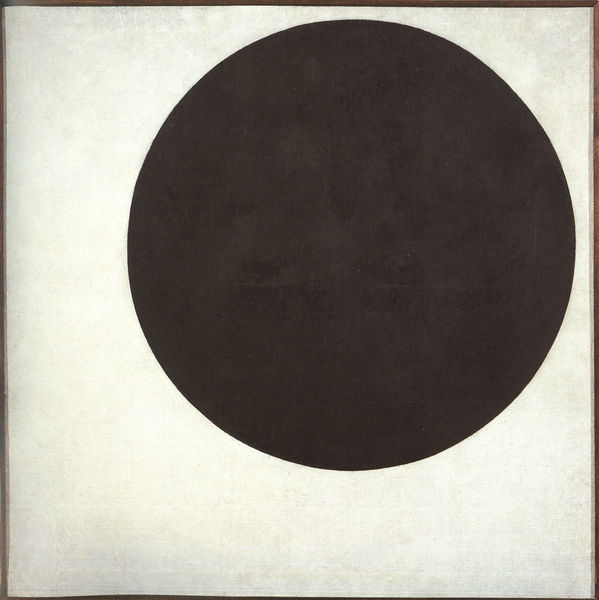
Titel: Schwarzer Kreis
Künstler: Kazimir Malevich
Institution: St. Petersburg, Staatliches Russisches Museum
Schlagwörter: weiß, hintergrund, schwarz, rechts, kreis, ecke, symmetrie, oben, quadrat, asymmetrie, konstruktivismus, mondrian, quadtar